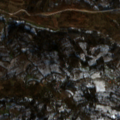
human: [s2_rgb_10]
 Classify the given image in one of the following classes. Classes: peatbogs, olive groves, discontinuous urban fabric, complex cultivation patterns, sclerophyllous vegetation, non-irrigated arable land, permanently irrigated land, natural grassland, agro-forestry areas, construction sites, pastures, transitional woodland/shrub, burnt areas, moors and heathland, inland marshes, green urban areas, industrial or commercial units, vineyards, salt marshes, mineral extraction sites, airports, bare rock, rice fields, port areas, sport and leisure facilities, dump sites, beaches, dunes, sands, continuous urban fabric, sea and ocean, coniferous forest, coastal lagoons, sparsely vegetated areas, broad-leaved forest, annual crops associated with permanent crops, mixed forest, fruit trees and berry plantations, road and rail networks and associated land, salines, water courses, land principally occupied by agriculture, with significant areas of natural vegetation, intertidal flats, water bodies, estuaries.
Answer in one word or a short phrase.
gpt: complex cultivation patterns, land principally occupied by agriculture, with significant areas of natural vegetation